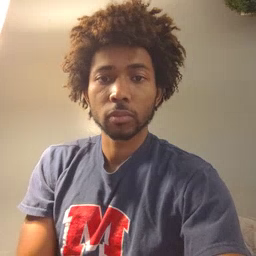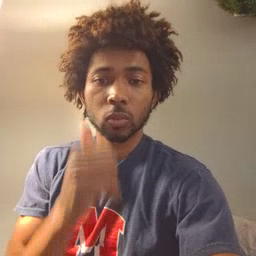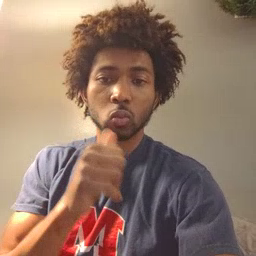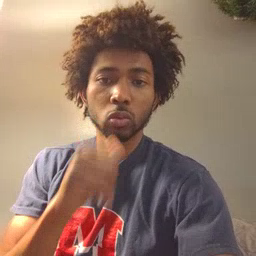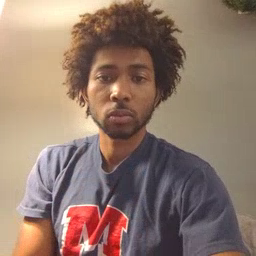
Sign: girl